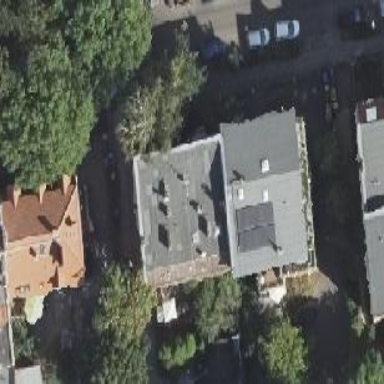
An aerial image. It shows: Unique apartment building with double saltbox roof shape.